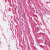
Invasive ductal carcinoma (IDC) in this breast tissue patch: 0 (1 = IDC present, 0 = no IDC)